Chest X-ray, PA view. Patient: 31 years old, sex F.
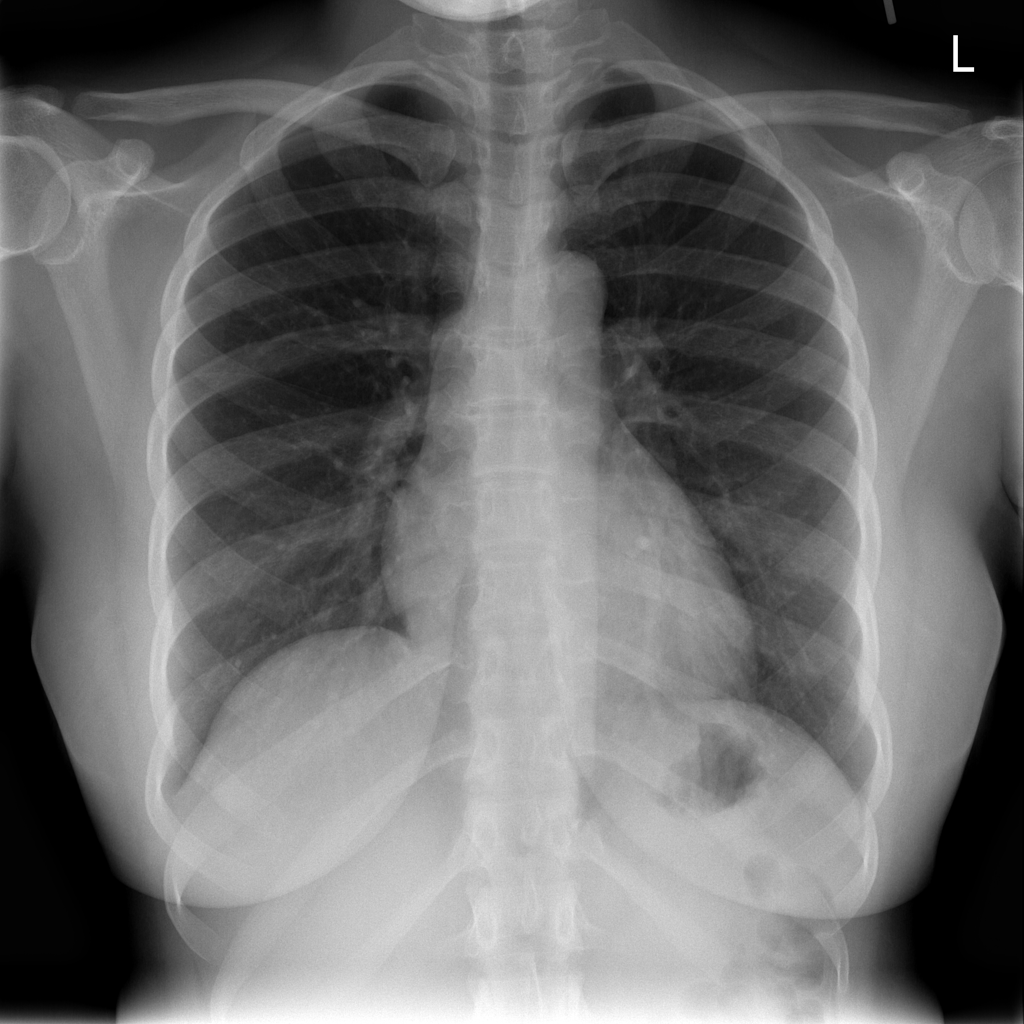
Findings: No Finding